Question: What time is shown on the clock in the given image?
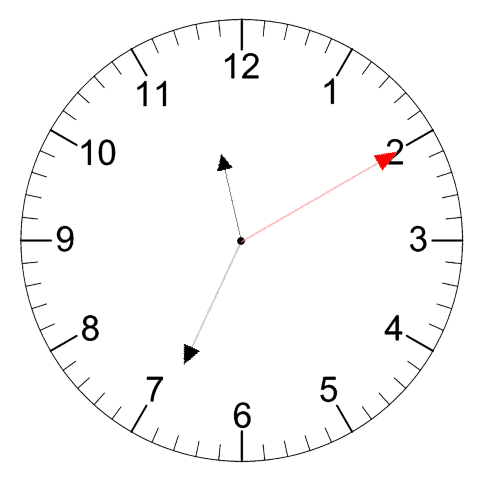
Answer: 11:34:10